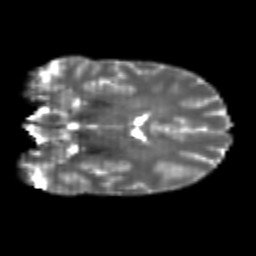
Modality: T2w
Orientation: coronal
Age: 22
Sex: female
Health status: healthy
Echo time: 0.074 s